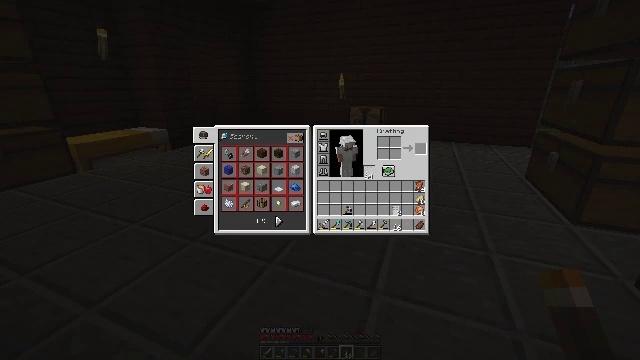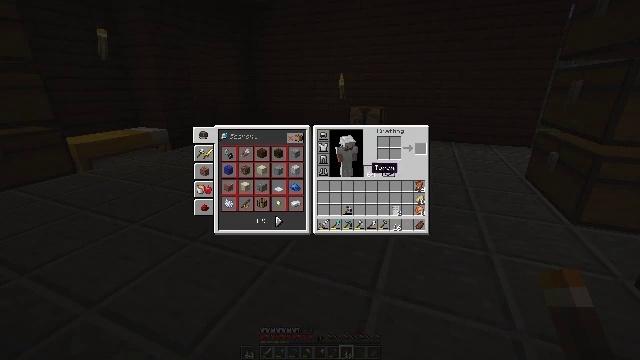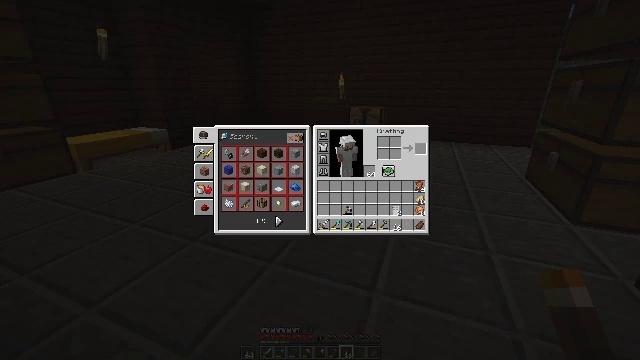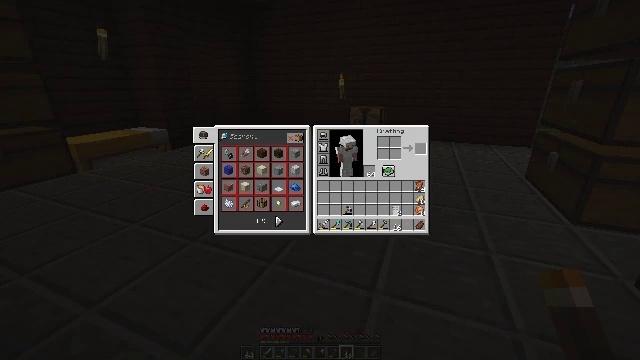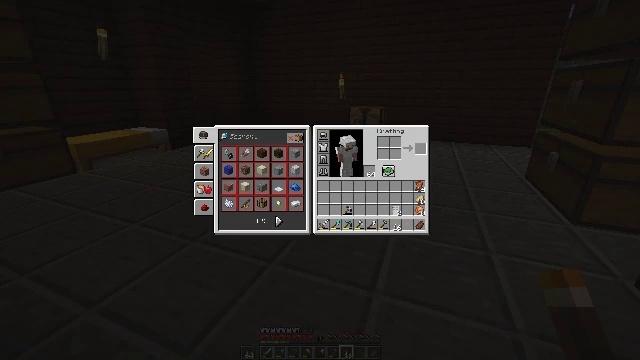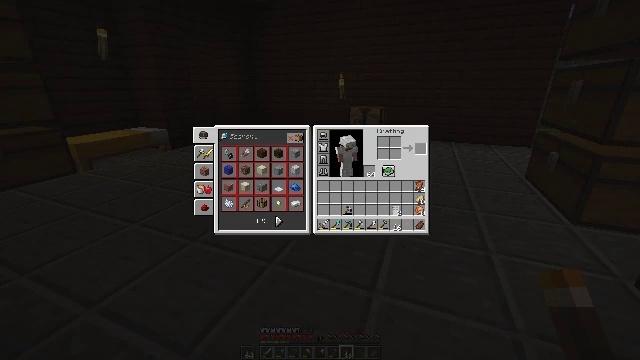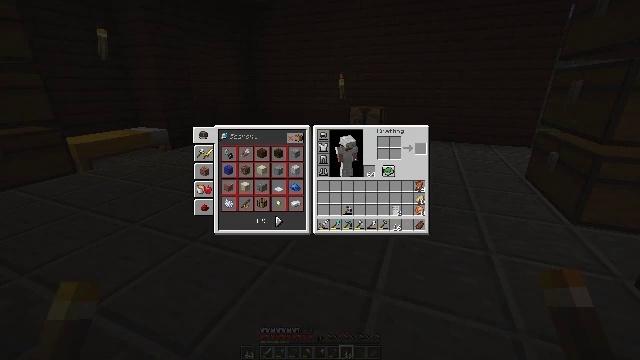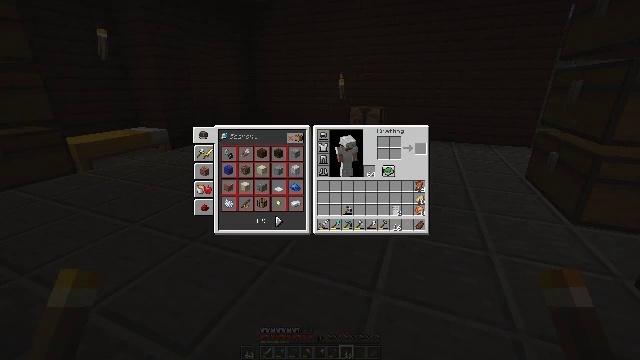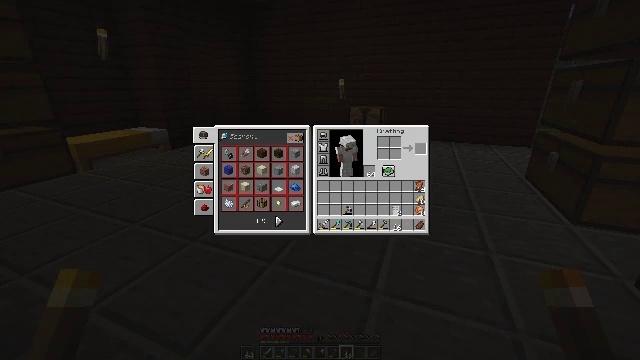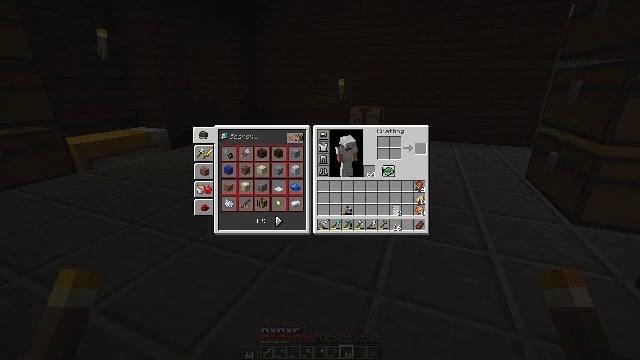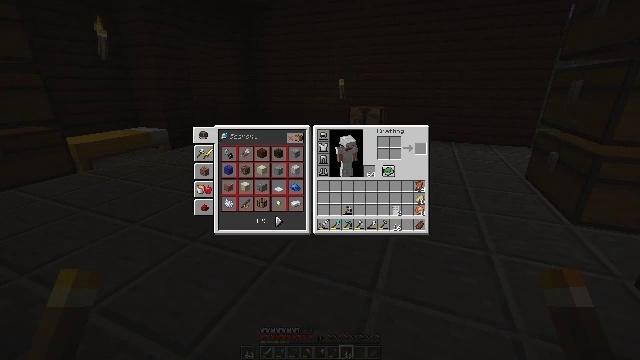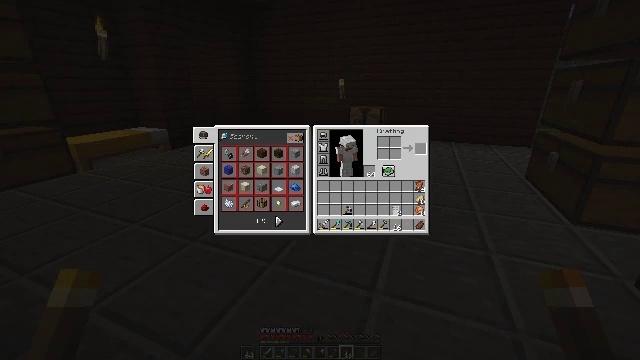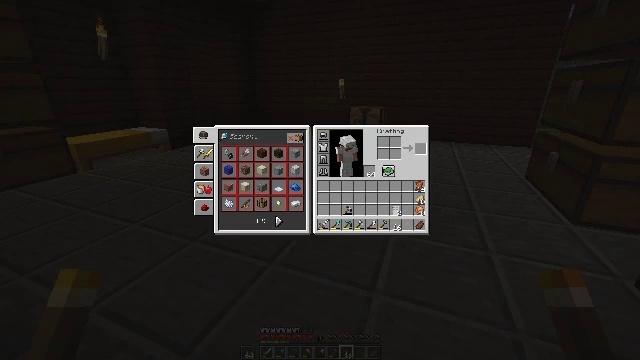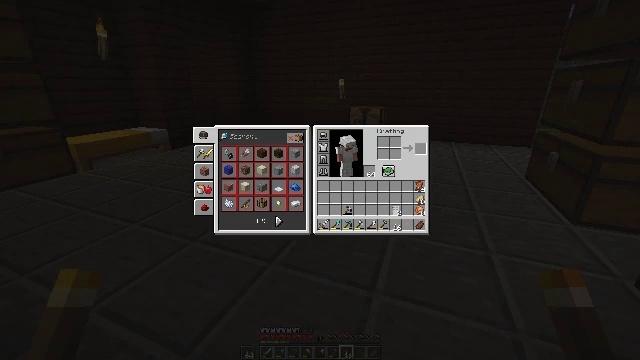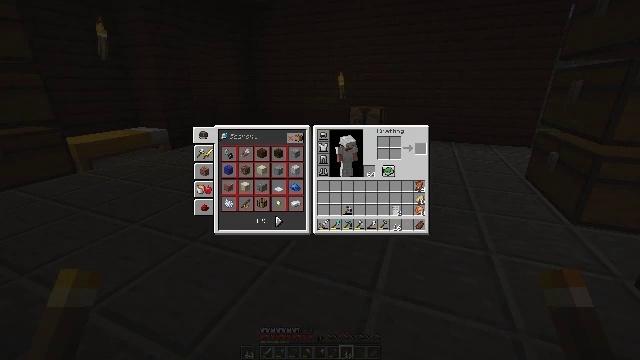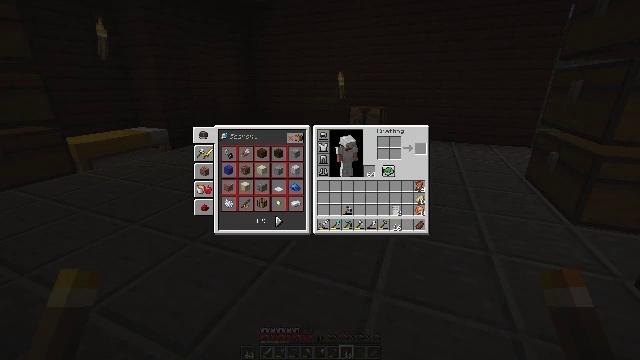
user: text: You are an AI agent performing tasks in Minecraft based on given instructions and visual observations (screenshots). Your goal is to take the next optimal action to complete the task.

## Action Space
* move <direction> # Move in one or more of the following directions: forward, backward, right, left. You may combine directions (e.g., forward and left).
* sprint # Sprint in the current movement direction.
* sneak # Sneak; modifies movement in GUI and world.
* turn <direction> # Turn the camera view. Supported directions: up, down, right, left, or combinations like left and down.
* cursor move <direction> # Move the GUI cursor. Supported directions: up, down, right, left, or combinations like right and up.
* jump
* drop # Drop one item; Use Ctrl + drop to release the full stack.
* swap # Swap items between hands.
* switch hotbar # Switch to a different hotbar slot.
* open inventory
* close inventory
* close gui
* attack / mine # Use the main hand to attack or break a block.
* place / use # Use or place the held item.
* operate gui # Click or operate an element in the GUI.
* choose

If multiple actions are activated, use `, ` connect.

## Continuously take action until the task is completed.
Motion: motion action
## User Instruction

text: Use a single piece of stone to make a stone button.
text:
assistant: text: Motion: no_op
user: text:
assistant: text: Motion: turn right
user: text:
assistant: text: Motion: no_op
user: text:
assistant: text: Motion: no_op
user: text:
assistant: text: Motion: no_op
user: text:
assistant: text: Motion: no_op
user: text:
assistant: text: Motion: no_op
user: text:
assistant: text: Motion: no_op
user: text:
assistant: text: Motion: no_op
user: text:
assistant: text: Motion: no_op
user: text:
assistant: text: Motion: no_op
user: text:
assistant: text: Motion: no_op
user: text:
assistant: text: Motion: no_op
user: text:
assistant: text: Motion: no_op
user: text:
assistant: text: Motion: no_op
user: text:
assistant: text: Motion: no_op
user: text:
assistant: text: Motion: no_op
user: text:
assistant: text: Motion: no_op
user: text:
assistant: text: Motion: no_op
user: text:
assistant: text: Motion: no_op
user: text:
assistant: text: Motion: no_op
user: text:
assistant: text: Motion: no_op
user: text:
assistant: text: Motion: no_op
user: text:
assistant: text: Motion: no_op
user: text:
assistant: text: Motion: no_op
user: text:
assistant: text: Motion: no_op
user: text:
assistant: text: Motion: no_op
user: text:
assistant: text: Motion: no_op
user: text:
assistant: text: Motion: no_op
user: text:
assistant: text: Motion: no_op